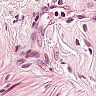
Metastatic tissue present: yes